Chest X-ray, PA view. Patient: 31 years old, sex M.
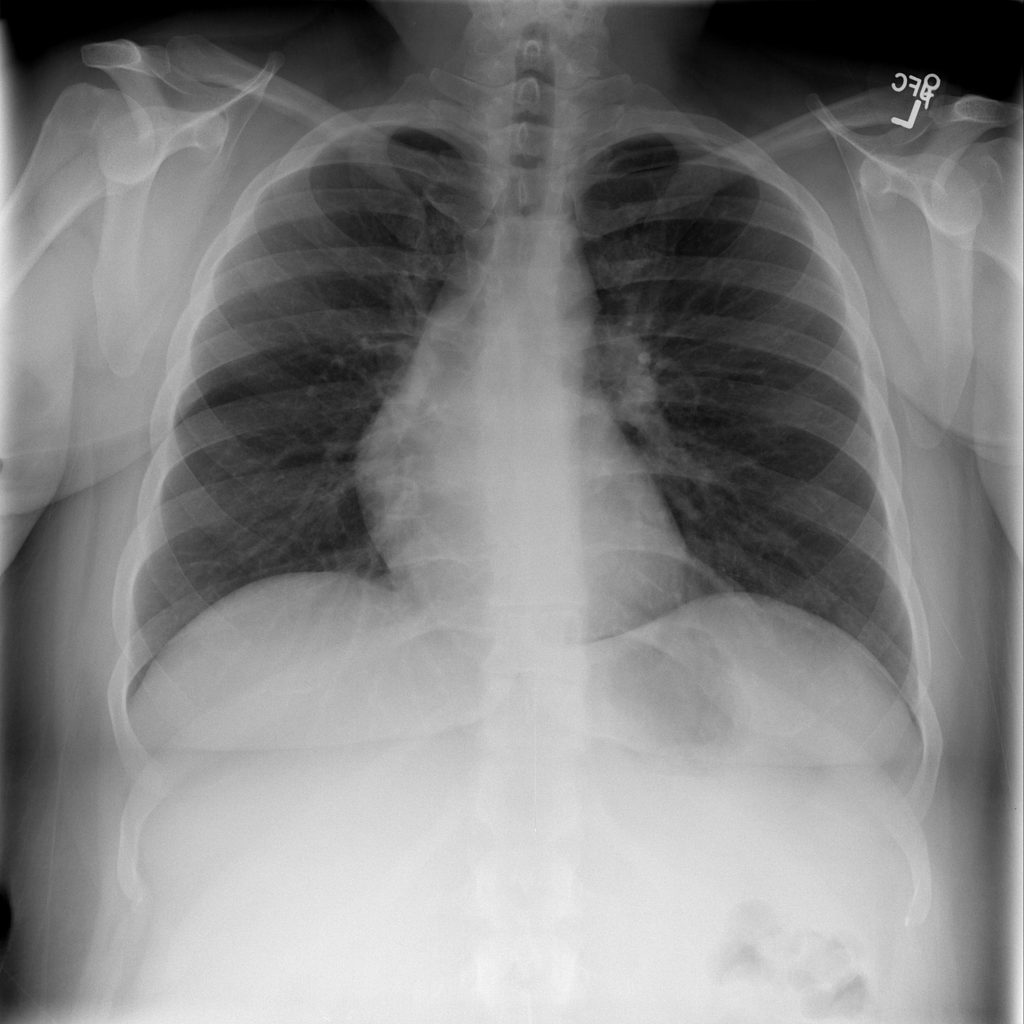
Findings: No Finding